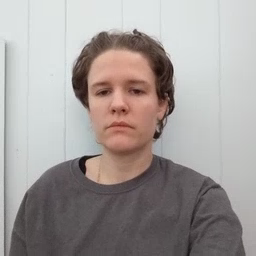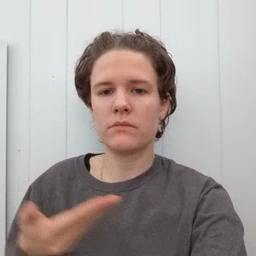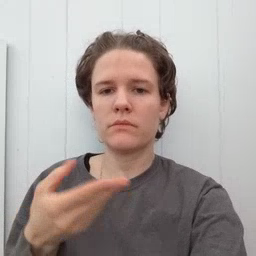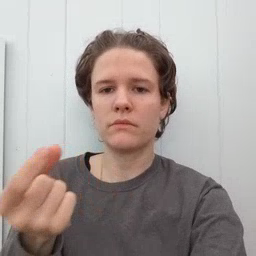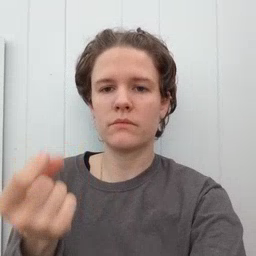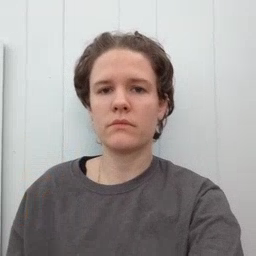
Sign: puppy